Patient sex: M
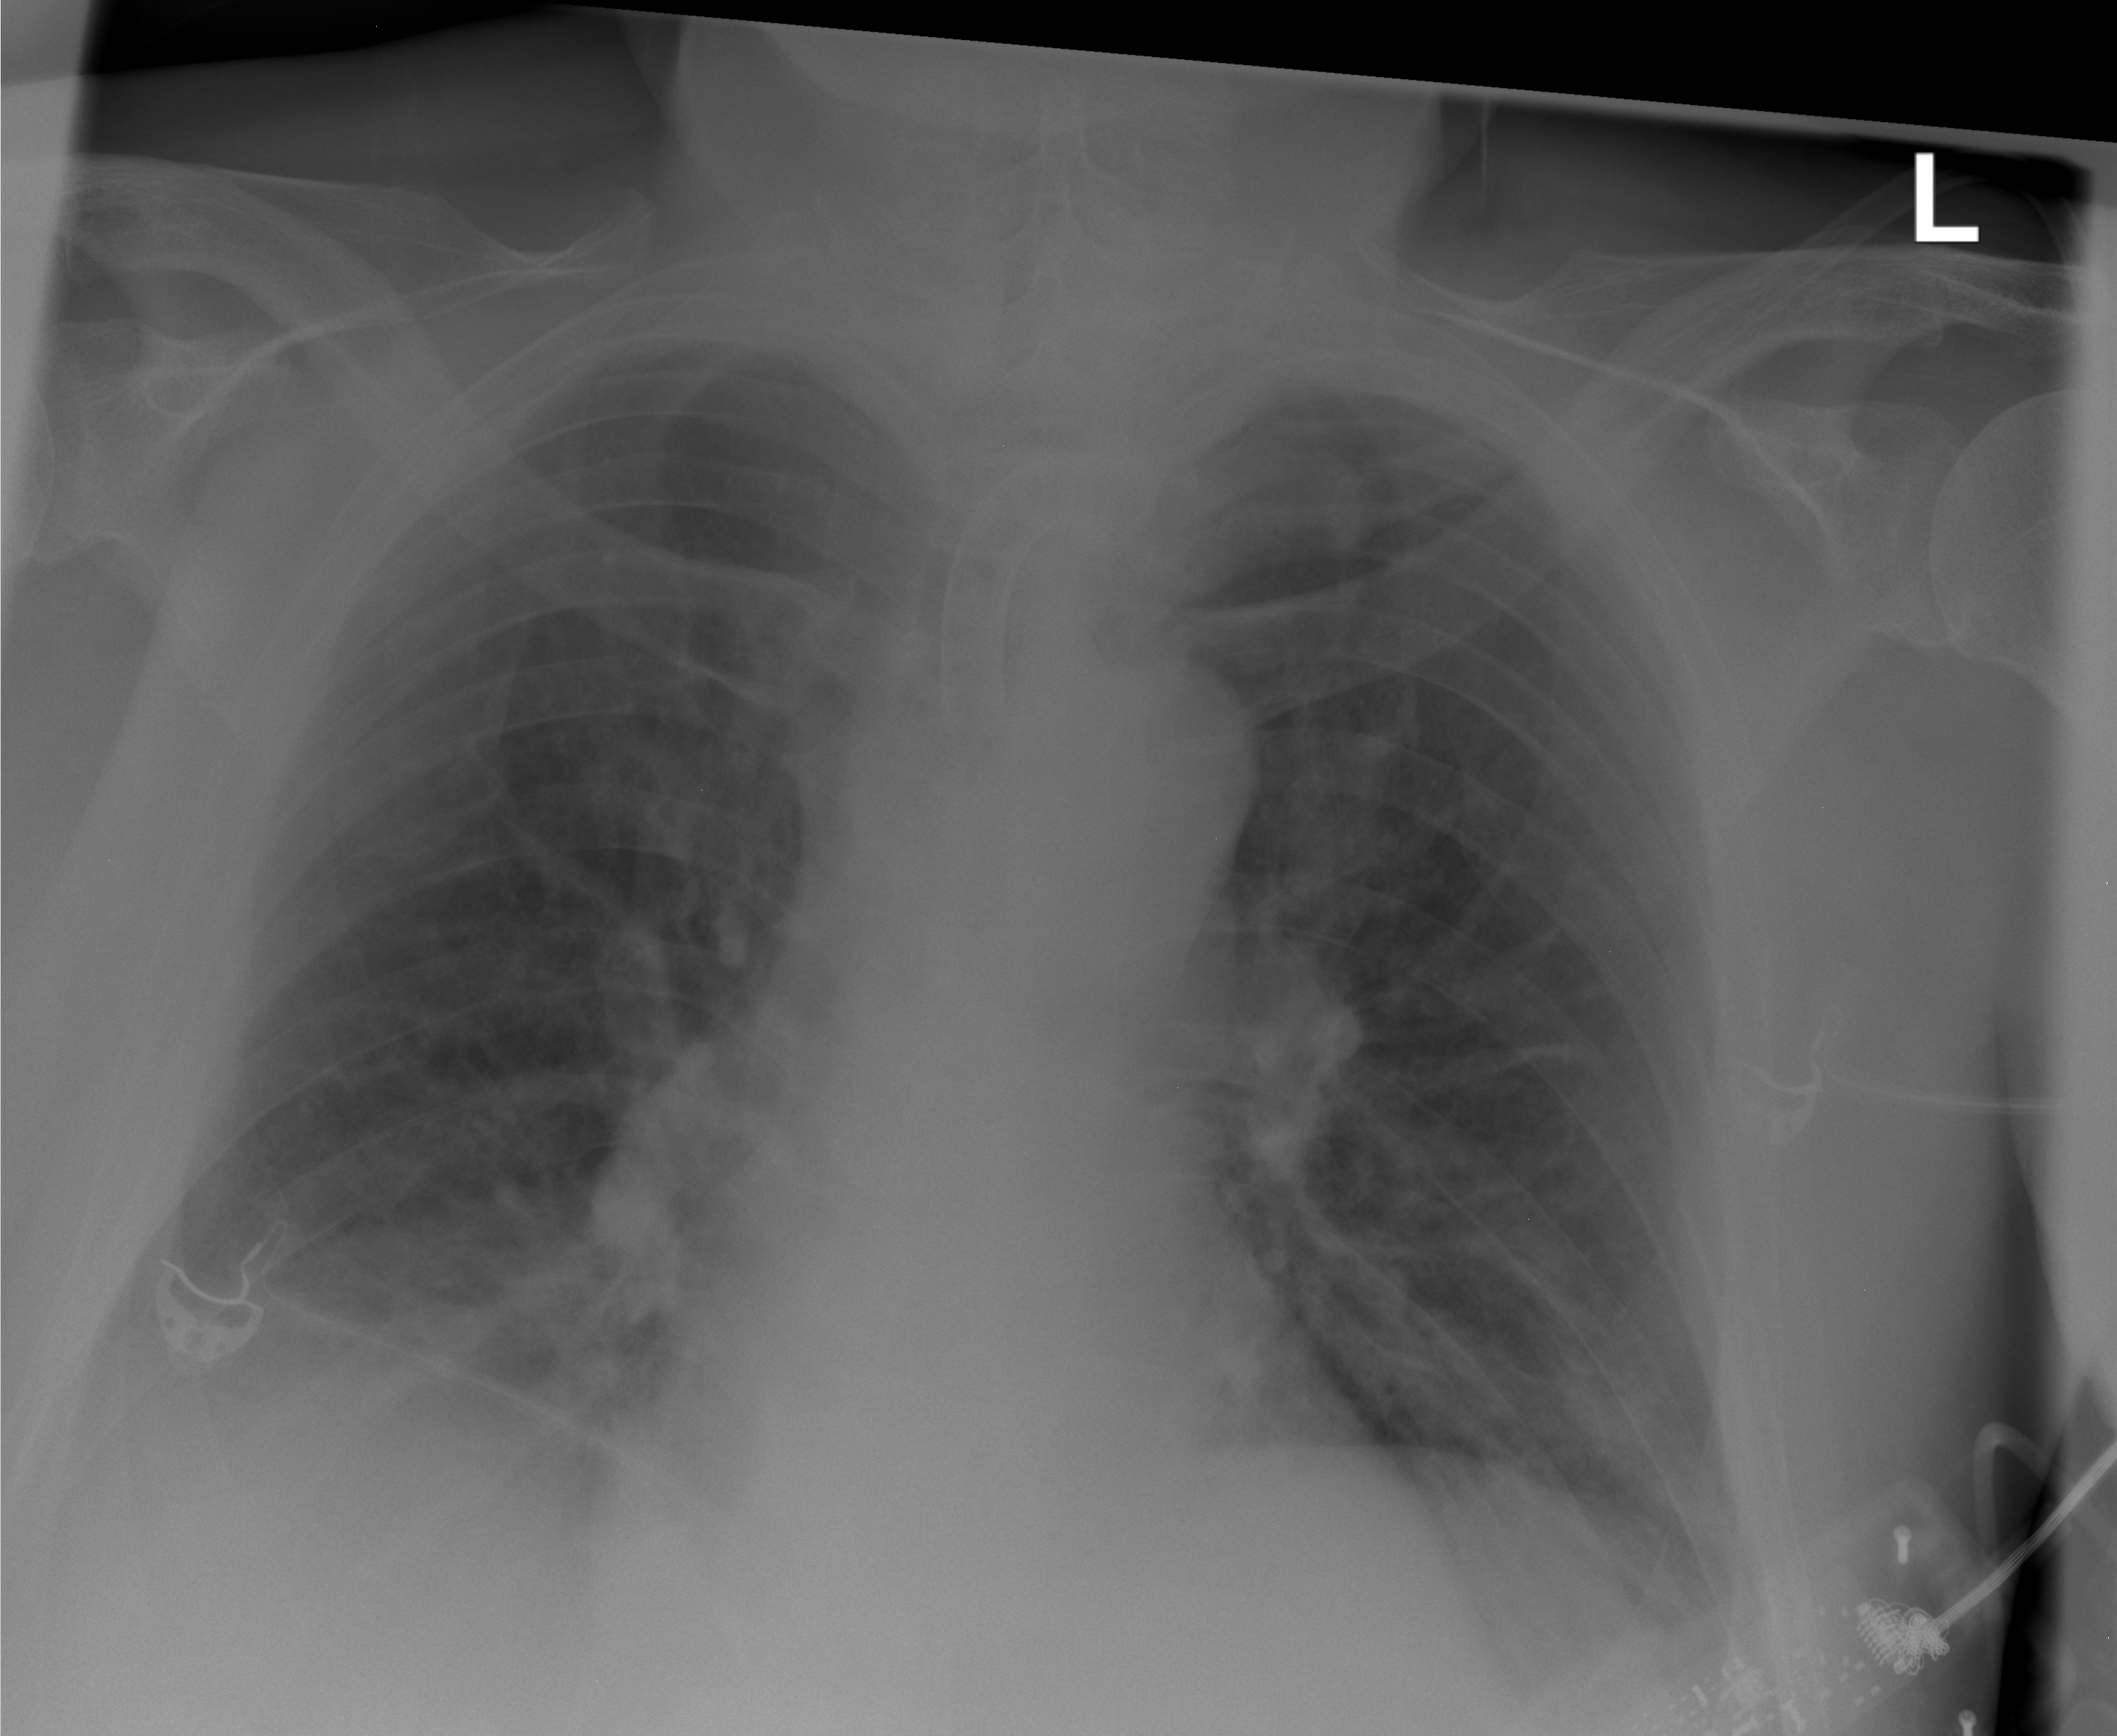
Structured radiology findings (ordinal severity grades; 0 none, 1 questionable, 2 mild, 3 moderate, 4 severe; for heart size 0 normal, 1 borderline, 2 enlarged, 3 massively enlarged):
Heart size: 0
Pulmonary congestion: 2
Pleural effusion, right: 2
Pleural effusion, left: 2
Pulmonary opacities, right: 0
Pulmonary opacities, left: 0
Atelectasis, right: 0
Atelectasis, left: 0